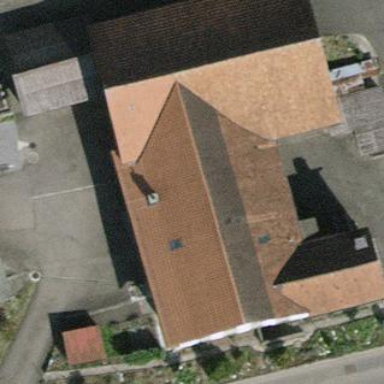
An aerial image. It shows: Detached building.